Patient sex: M
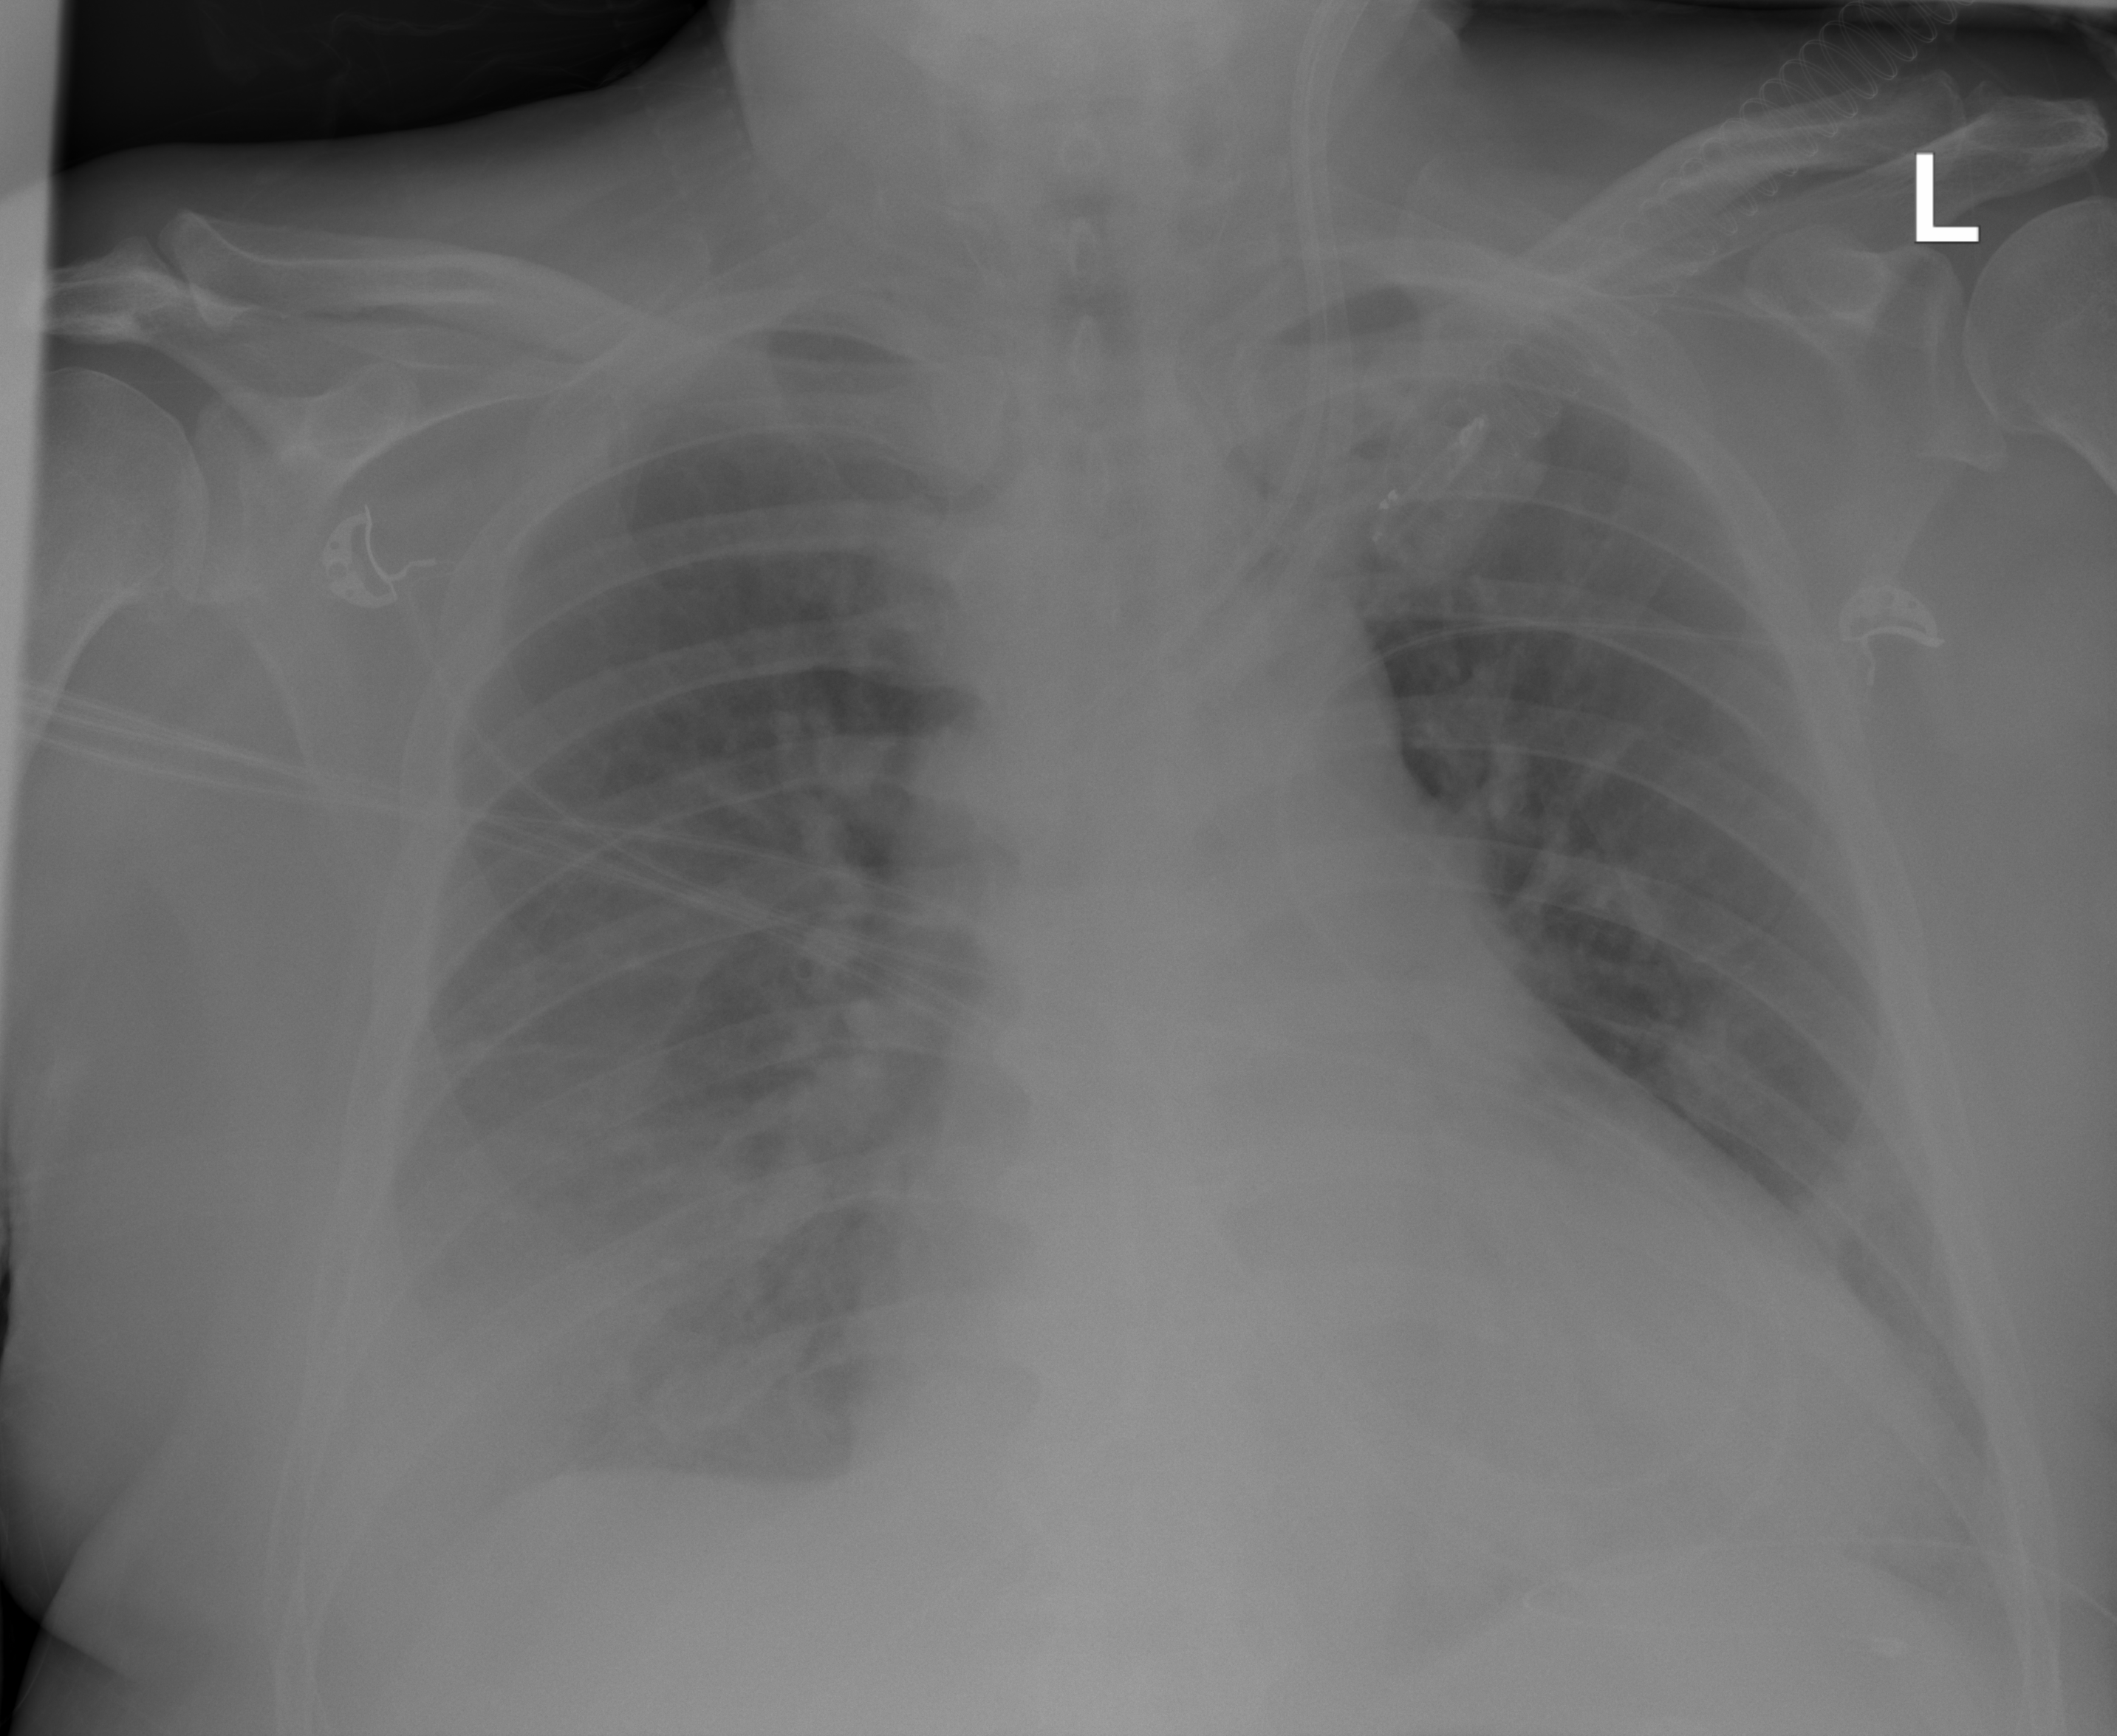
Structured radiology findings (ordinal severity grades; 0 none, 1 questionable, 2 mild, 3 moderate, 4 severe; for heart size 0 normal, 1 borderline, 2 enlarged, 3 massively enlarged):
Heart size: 2
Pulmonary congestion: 2
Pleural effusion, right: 3
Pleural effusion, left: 2
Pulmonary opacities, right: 2
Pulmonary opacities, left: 2
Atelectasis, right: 3
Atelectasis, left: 2